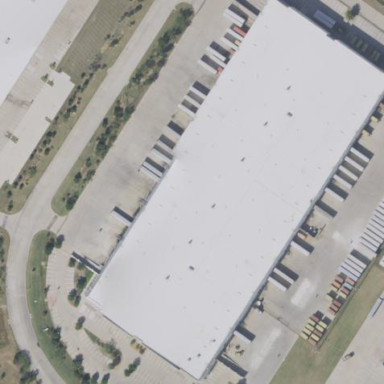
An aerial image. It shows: Warehouse.